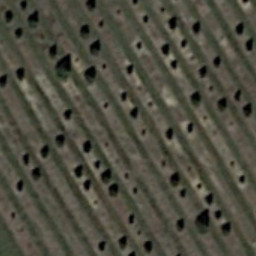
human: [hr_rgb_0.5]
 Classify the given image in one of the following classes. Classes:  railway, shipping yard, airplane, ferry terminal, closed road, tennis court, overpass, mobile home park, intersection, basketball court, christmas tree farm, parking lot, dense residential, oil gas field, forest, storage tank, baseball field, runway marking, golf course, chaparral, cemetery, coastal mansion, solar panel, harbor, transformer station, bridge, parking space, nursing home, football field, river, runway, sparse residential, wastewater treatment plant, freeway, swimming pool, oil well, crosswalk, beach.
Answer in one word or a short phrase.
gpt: christmas tree farm